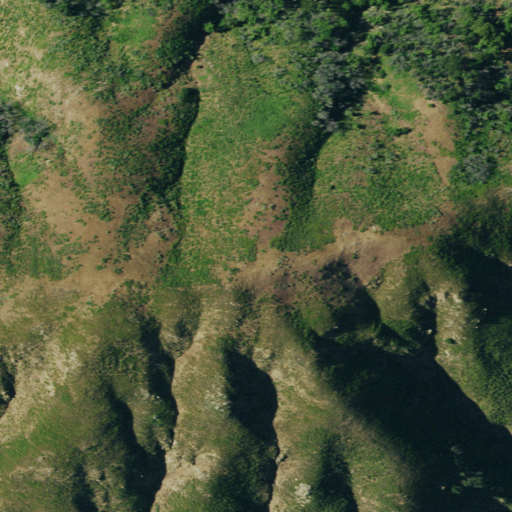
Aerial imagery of ridge(s) in California named Portuguese Ridge containing shrub, grassland, and evergreen forest